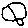
Label: triangle